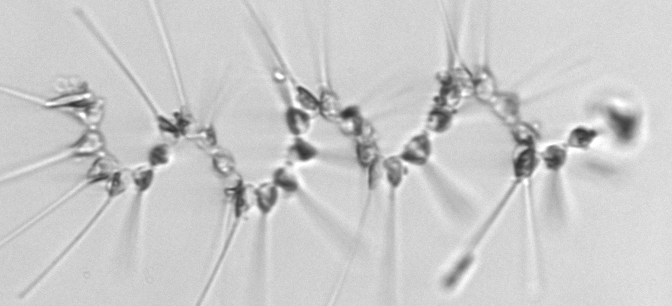
Label: Asterionellopsis_glacialis